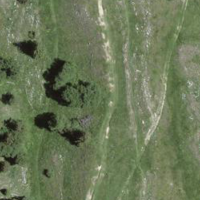
EUNIS habitat code: 23
Species observed at this site:
Cruciata laevipes
Dactylorhiza viridis
Gymnadenia conopsea